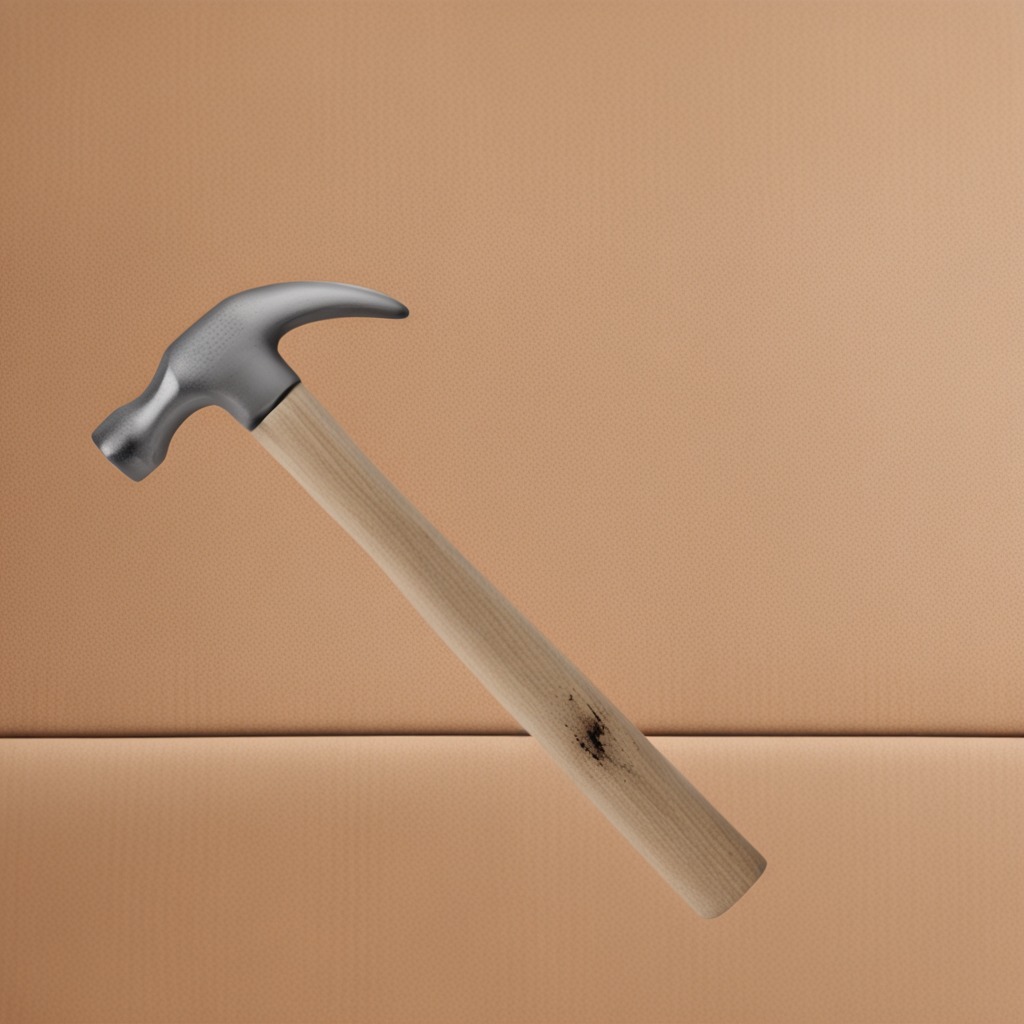
A hammer lying on a clean dry cardboard box surface in an outdoor workshop during daytime bright natural light soft shadows slightly creased but